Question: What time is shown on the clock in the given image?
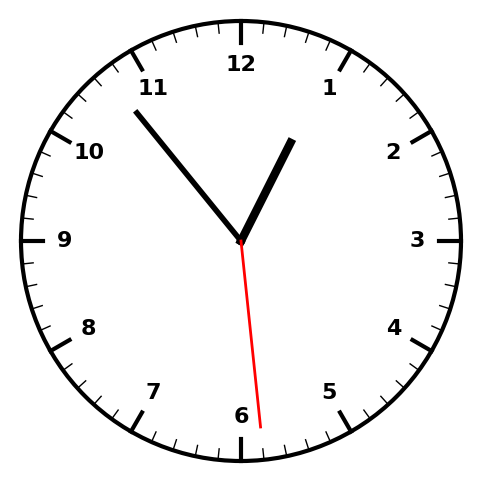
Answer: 12:53:29